Question: In my android activity, i removed the Action Bar by using this Theme
'''
<style name="Theme.NoTitle" parent="@android:style/Theme.NoTitleBar"></style>
'''
but my problem is "onCreateOptionsMenu" is not display, I tried this method to create
that pls see
'''
private void getOverflowMenu()
{
try
{
ViewConfiguration config = ViewConfiguration.get(Home.this);
Field menuKeyField = ViewConfiguration.class.getDeclaredField("sHasPermanentMenuKey");
if (menuKeyField != null)
{
menuKeyField.setAccessible(true);
menuKeyField.setBoolean(config , false);
}
} catch (Exception e)
{
e.printStackTrace();
}
}
'''
in this "onCreateOptionsMenu" is not displaying. please help me
but it displaying in Samsung
in Samsung mobile has its own hardware menu button, but not in nexus etc
please see the image

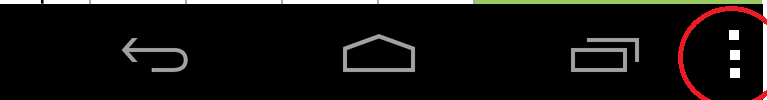
Answer: finally i got the answer
in my i just removed this line
'''
android:targetSdkVersion="18"
'''